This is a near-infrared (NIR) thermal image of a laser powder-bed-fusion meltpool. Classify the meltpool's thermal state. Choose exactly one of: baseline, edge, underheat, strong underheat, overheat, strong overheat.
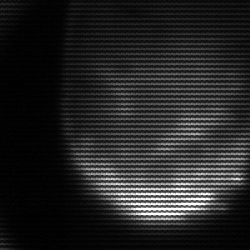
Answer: edge